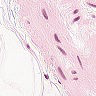
Metastatic tissue present: no